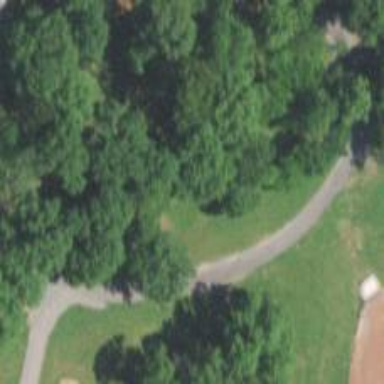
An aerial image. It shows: Disc golf hole.